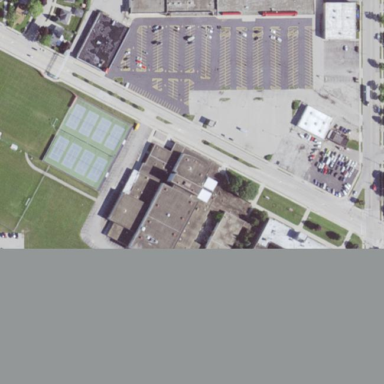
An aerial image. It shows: School.